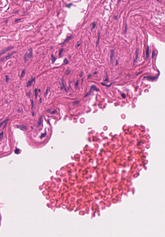
Tumor epithelial tissue: no
Tumor-associated stroma tissue: yes
Normal tissue: no